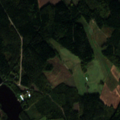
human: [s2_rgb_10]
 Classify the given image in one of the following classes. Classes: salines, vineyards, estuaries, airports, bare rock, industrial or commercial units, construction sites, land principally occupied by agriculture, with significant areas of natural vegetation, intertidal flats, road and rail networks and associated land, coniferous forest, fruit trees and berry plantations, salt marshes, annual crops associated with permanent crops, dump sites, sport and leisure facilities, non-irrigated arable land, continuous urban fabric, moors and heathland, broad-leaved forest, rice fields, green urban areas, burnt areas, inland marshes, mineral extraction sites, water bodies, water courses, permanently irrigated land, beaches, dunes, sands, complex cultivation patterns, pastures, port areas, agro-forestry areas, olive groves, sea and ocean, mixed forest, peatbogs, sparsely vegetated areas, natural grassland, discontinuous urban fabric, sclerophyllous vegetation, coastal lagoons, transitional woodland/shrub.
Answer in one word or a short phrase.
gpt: non-irrigated arable land, coniferous forest, mixed forest, water bodies